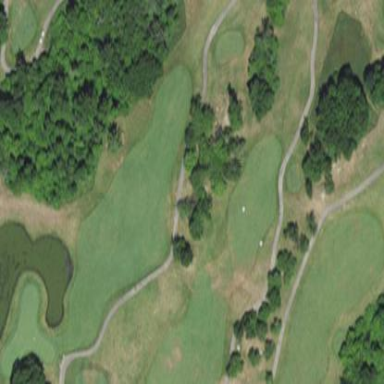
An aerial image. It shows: Grassy area designated as golf fairway.